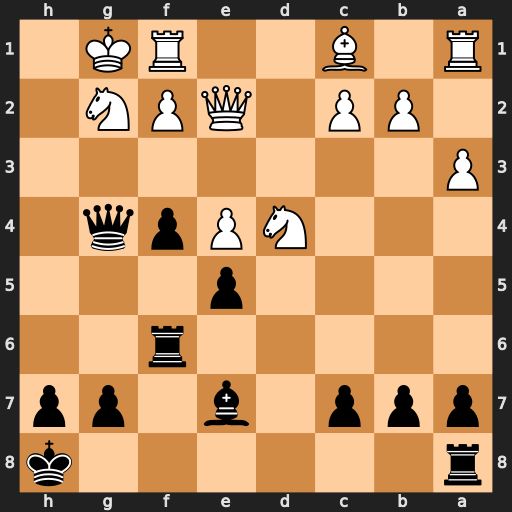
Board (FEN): r6k/ppp1b1pp/5r2/4p3/3NPpq1/P7/1PP1QPN1/R1B2RK1
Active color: b
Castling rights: -
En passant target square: -
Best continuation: f3 Nxf3 Rg6 Nh4 Qxe2 Nxg6+ hxg6